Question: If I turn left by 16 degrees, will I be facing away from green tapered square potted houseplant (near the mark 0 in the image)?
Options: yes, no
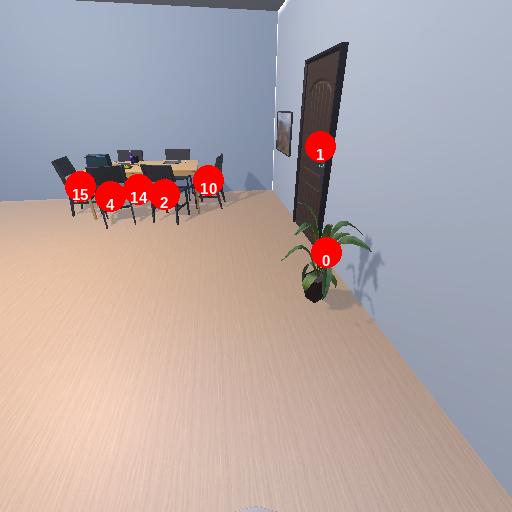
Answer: yes